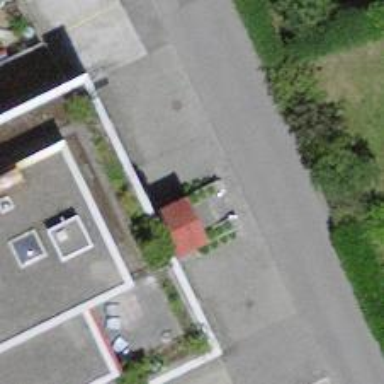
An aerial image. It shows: Parking area with pebblestone surface.